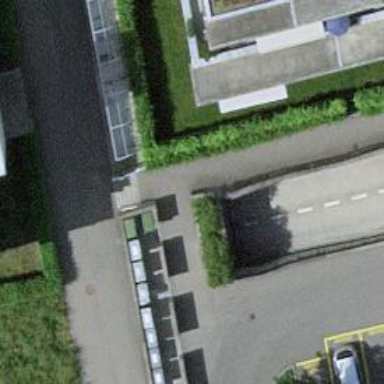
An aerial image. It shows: Parking entrance.